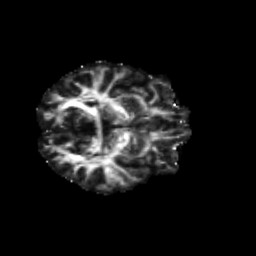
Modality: FA
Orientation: axial
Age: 51
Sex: male
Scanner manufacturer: siemens
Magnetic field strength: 3 T
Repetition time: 4.71 s
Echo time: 0.0906 s